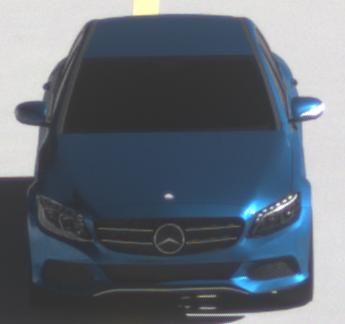
Make: Mercedes-Benz
Model: C 160
Detailed model: C-Class (205) Limousine
Model produced from: 2015/04
Model produced until: 2018/04
Doors: 4
Color: blue
Road condition: dry road
Daytime: morning or afternoon
Contrast: high contrast